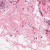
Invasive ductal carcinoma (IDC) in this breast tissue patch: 0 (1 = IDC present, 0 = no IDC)